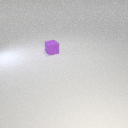
small purple rubber cube